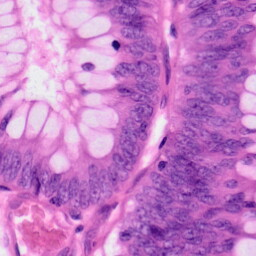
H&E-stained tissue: Colon